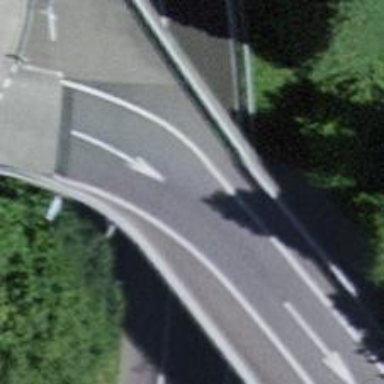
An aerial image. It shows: Trunk link highway passing over bridge.